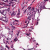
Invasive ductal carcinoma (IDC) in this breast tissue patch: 0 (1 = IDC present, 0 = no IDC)